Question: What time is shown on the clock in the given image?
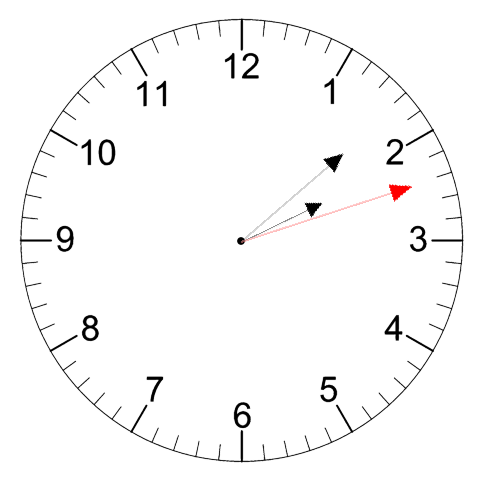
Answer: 02:08:12